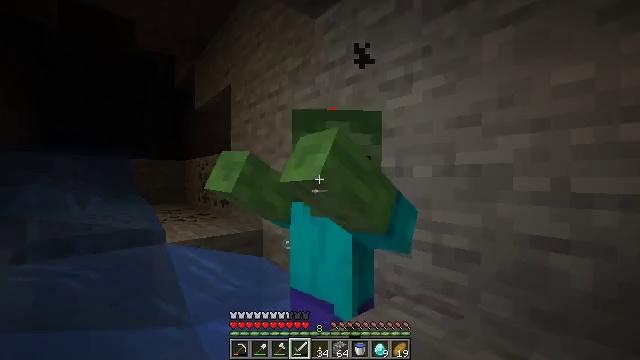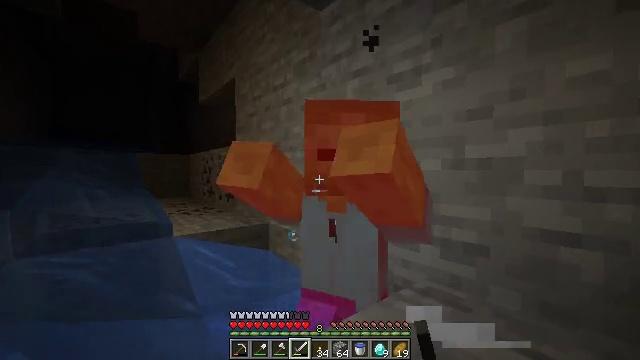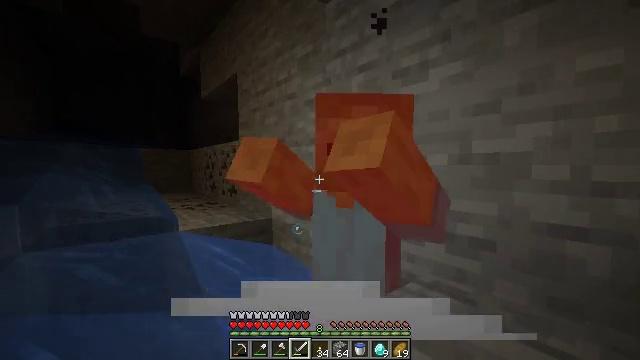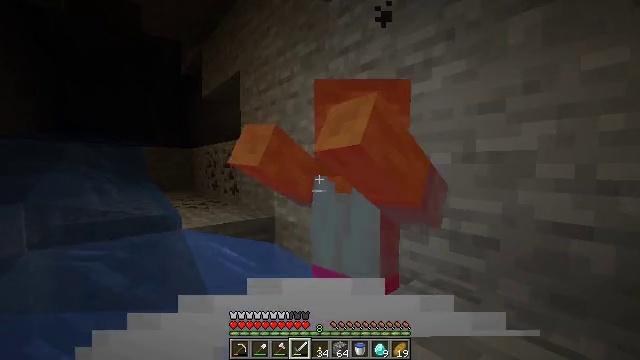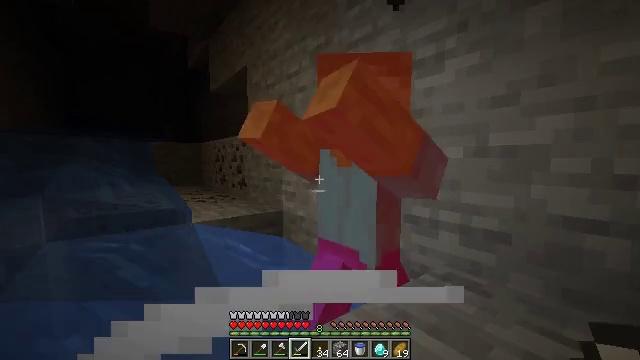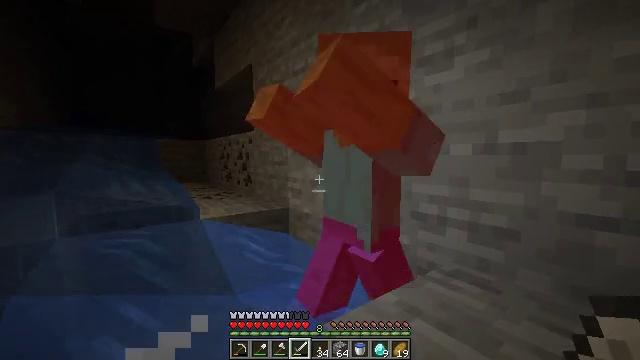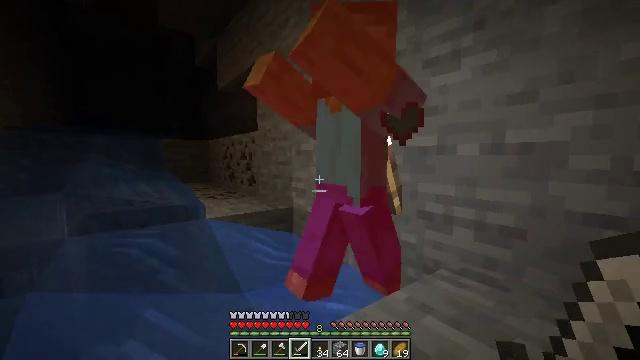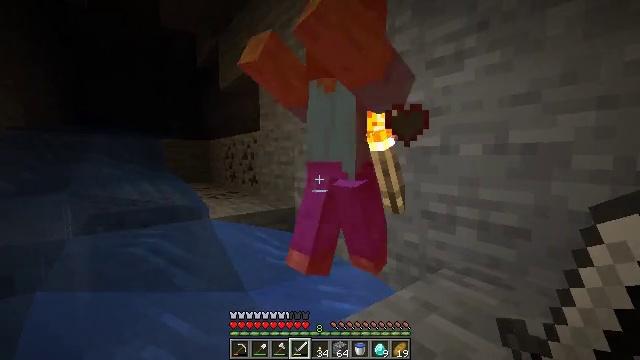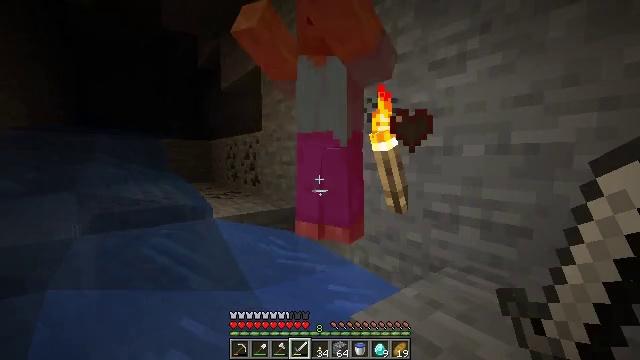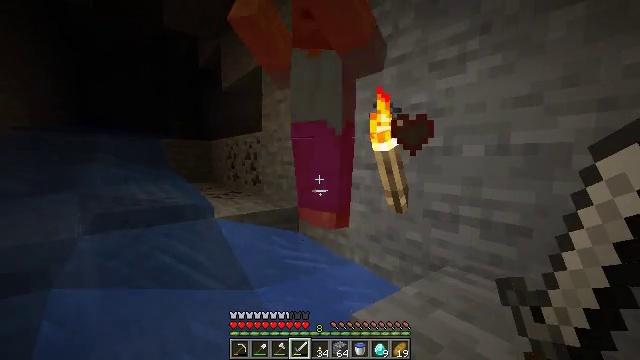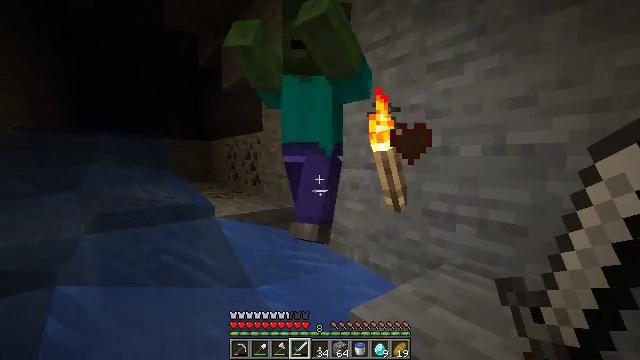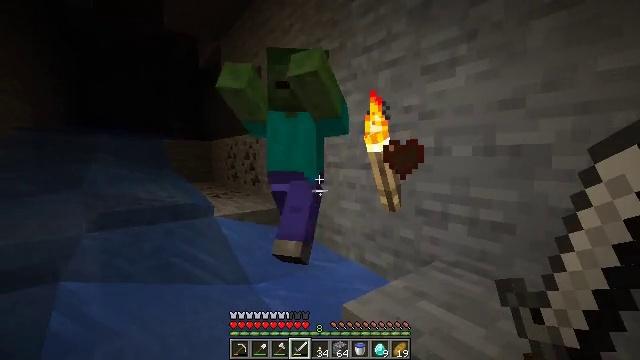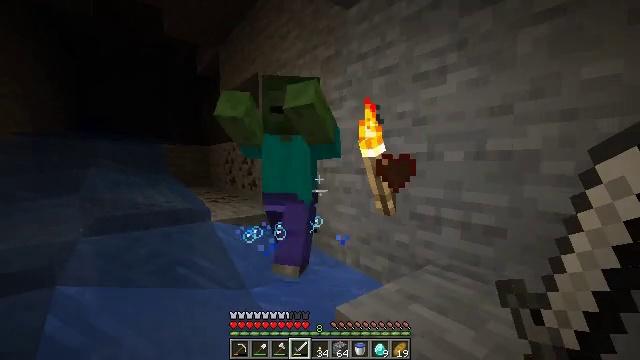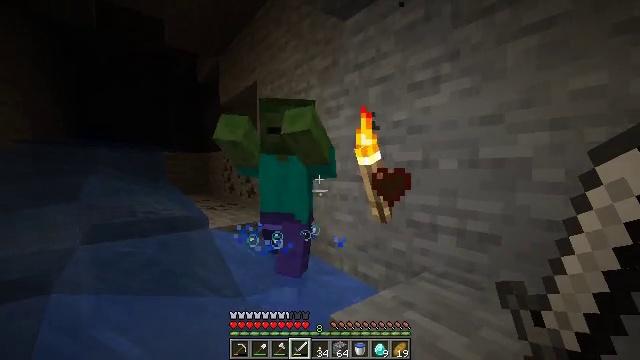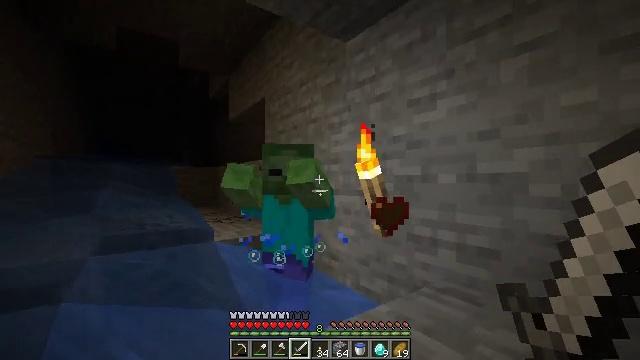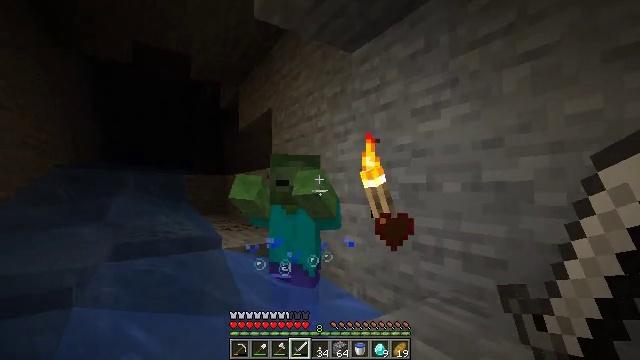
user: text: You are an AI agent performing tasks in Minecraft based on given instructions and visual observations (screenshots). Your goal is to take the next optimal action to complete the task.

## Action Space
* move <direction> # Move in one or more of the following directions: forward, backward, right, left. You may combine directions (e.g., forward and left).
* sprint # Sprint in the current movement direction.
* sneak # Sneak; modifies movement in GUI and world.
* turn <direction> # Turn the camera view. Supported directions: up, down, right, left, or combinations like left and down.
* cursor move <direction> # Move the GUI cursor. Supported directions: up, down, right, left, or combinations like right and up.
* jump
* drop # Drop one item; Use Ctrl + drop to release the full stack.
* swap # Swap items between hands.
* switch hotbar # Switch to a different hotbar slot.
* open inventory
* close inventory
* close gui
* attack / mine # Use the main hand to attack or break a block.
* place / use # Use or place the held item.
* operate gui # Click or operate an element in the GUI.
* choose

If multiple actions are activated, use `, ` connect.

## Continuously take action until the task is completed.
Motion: motion action
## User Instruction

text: Combat the zombie.
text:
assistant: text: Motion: move left, turn down
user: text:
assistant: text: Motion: move left, turn down
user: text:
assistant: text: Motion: move left
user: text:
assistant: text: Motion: move left, turn left and down
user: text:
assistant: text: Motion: move left
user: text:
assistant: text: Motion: move left
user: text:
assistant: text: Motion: move left
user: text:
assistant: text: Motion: no_op
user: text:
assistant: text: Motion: no_op
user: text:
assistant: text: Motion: no_op
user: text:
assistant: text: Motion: no_op
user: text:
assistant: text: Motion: turn up
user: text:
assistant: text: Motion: turn up
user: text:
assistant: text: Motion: turn left and up
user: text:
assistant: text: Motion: turn left and up
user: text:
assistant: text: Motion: move left, turn left, attack / mine
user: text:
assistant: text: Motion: move left, attack / mine
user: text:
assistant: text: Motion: move forward and move left, attack / mine
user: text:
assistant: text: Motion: move forward and move left
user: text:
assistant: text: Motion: move forward and move left, turn left and down
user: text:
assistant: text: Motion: no_op